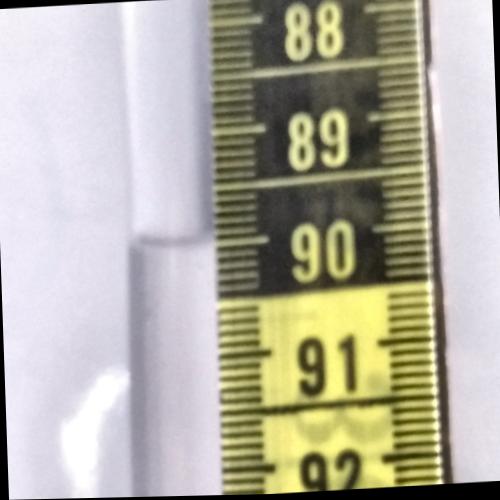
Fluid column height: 90.0 cm